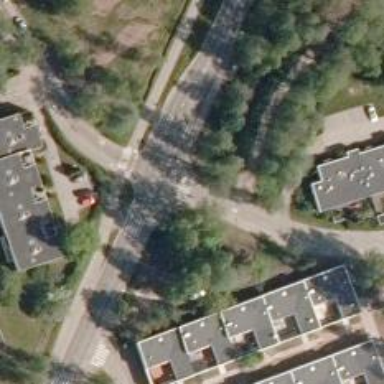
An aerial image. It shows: Road with "give way" sign.